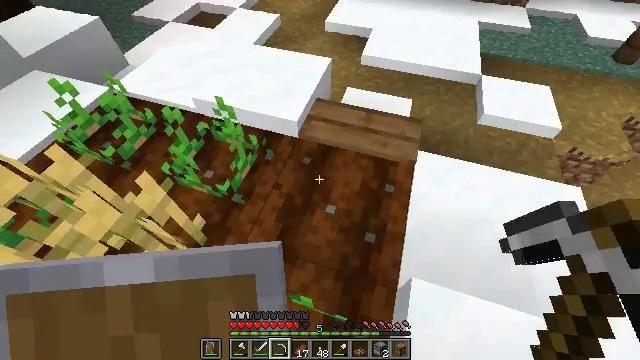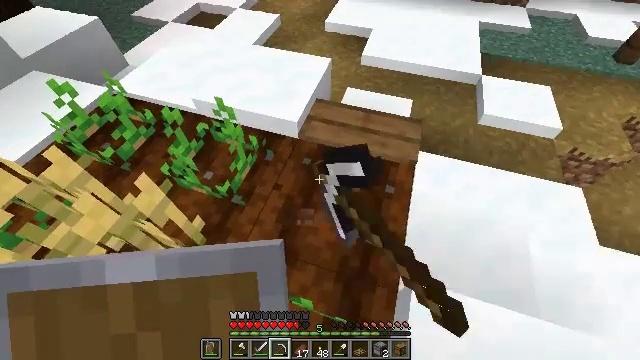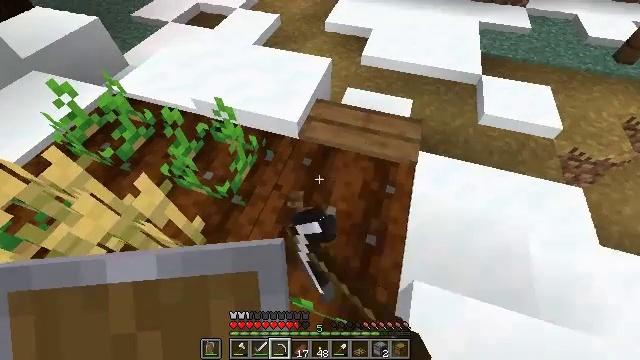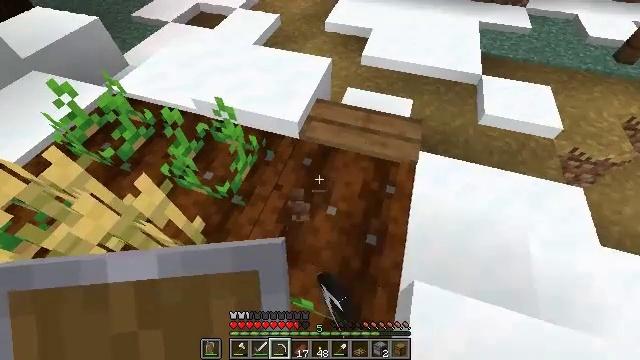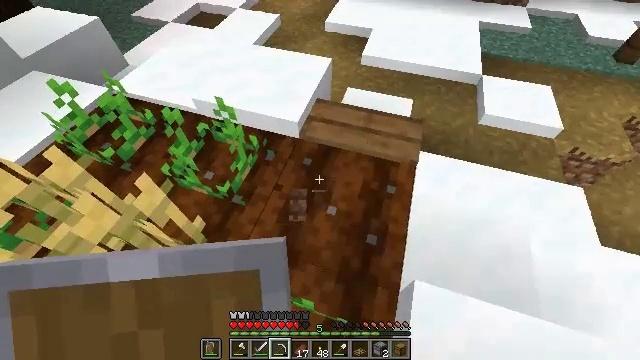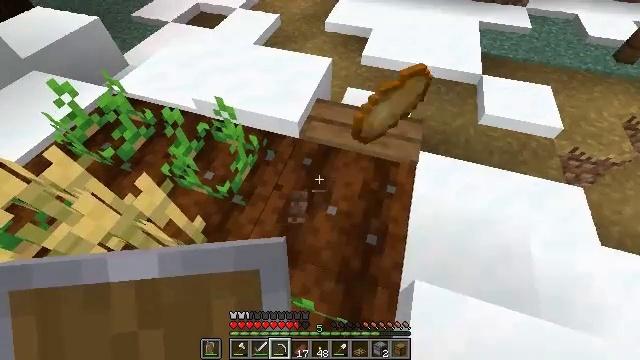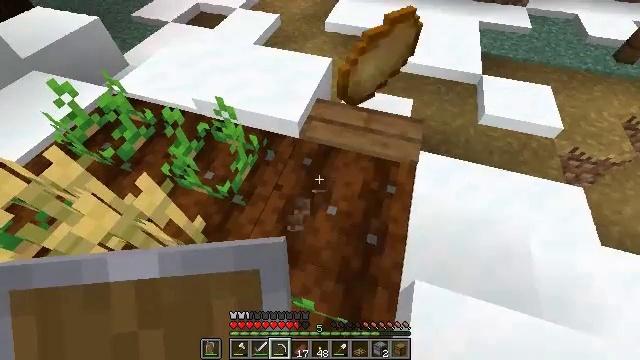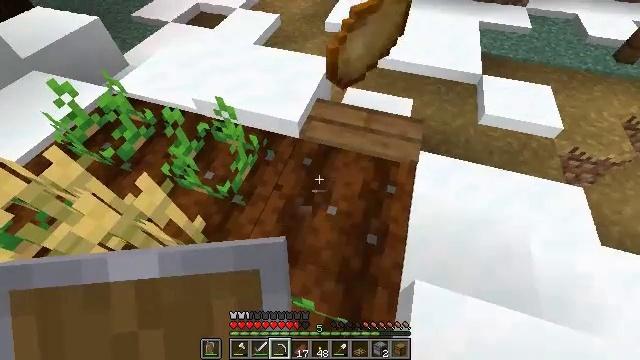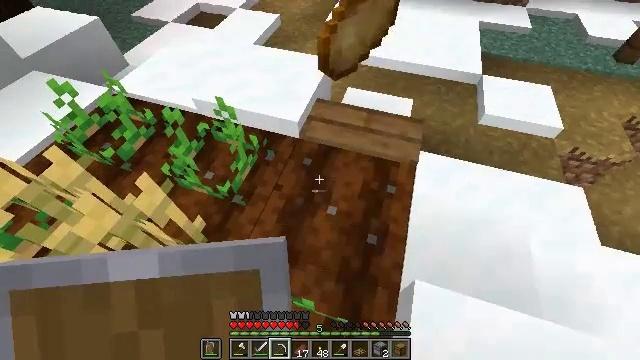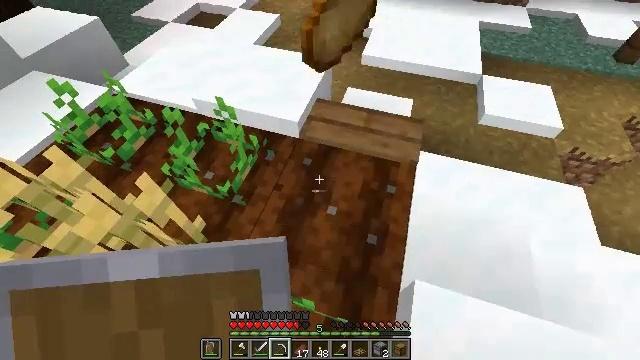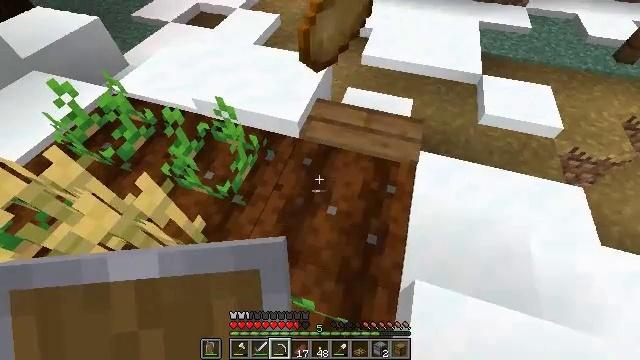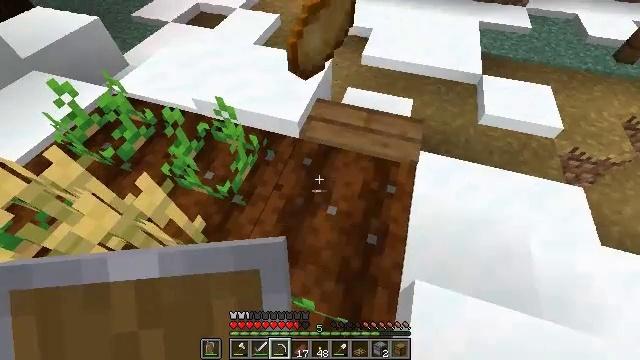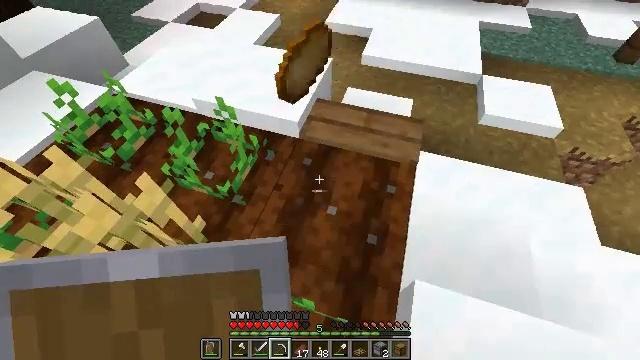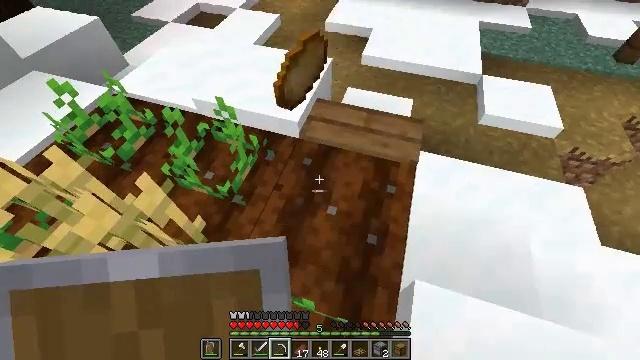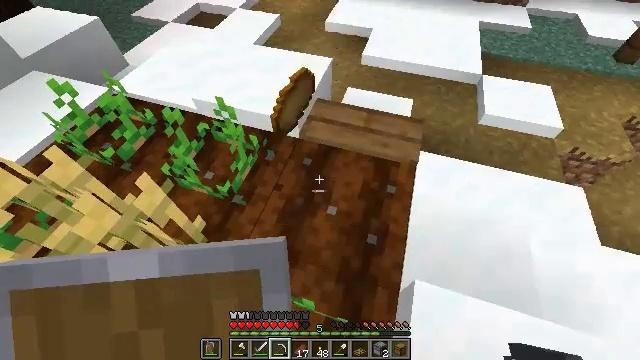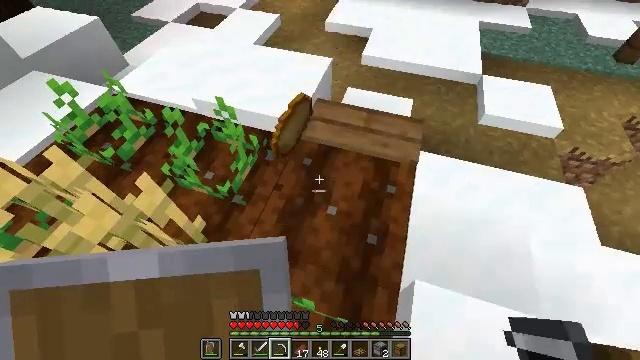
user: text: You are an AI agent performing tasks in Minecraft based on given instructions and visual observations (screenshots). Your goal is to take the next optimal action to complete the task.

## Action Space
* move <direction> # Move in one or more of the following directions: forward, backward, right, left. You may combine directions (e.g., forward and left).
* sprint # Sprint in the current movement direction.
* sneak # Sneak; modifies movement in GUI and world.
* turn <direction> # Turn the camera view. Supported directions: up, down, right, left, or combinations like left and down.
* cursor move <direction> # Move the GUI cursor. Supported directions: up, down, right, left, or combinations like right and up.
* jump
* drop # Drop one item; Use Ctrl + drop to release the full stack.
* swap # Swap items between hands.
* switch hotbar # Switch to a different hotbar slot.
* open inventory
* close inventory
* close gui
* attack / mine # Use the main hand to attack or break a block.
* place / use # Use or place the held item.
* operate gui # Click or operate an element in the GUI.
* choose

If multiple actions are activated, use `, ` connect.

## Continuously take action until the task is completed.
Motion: motion action
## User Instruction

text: Dig up potatoes from the soil.
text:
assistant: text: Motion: attack / mine
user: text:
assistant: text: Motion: attack / mine
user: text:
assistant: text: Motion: no_op
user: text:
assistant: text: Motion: no_op
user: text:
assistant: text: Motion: no_op
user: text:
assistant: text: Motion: no_op
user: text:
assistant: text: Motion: no_op
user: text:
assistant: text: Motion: no_op
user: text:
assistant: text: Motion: no_op
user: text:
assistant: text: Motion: no_op
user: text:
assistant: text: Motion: no_op
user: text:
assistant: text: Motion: no_op
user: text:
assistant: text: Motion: no_op
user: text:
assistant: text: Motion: no_op
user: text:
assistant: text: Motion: no_op
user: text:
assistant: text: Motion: turn left
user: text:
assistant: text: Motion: turn left
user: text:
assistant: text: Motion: move forward, turn left
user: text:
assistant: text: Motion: move forward and move right, turn left
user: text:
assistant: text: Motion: move forward and move right, turn left
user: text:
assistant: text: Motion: move forward and move right, turn left
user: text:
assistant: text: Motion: move forward and move right, turn left, attack / mine
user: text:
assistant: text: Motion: turn left, attack / mine
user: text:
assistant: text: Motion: attack / mine
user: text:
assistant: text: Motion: turn left
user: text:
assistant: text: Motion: turn left
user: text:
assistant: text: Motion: no_op